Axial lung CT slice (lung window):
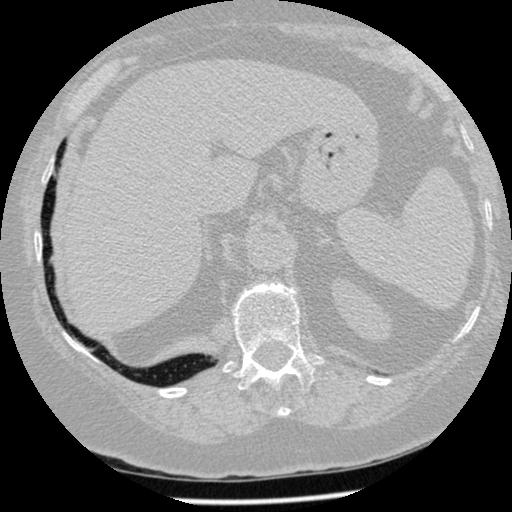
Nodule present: no